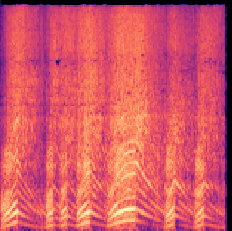
Sound class: Chainsaw